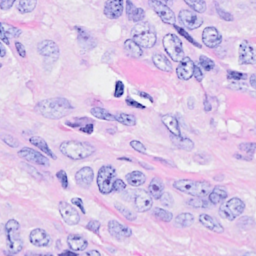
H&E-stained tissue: Breast